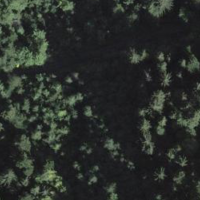
EUNIS habitat code: 43
Species observed at this site:
Tussilago farfara